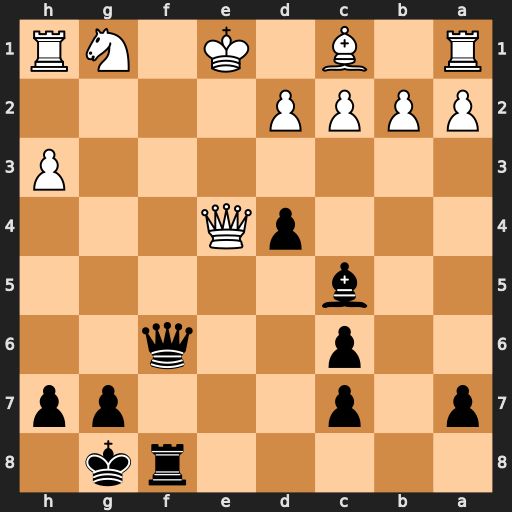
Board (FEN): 5rk1/p1p3pp/2p2q2/2b5/3pQ3/7P/PPPP4/R1B1K1NR
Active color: b
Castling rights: KQ
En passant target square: -
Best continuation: Qf1#